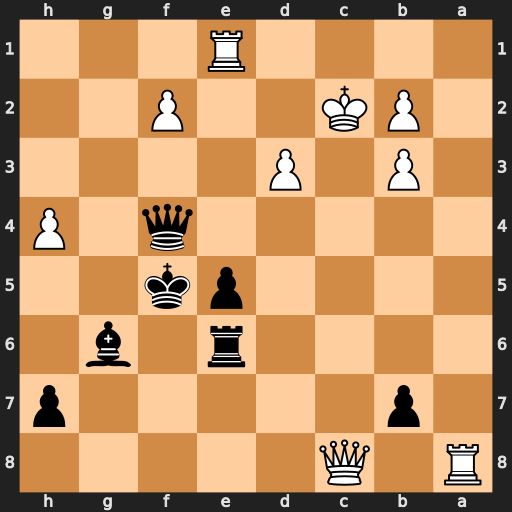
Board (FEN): R1Q5/1p5p/4r1b1/4pk2/5q1P/1P1P4/1PK2P2/4R3
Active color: b
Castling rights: -
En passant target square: -
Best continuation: Qxf2+ Re2 Qxe2+